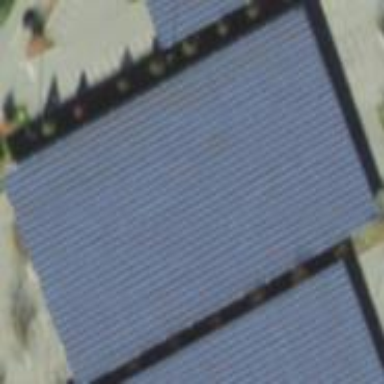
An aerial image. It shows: Solar photovoltaic panel generator on the roof of building.